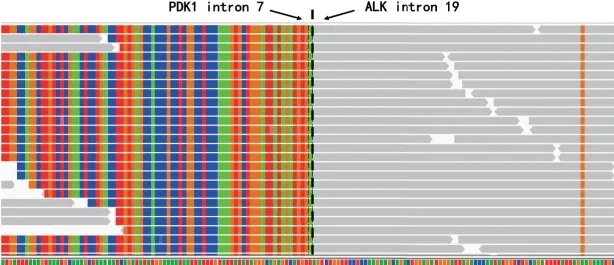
The rare PDK1-ALK and STRN-ALK fusion was identified in the same tumor tissue by next-generation sequencing (NGS). (A) sequencing reads of PDK1 and ALK by the Integrative Genomics Viewer.
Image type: pathology (immunostaining)